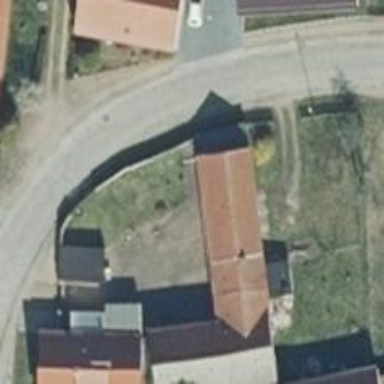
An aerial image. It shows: Shed.